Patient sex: F
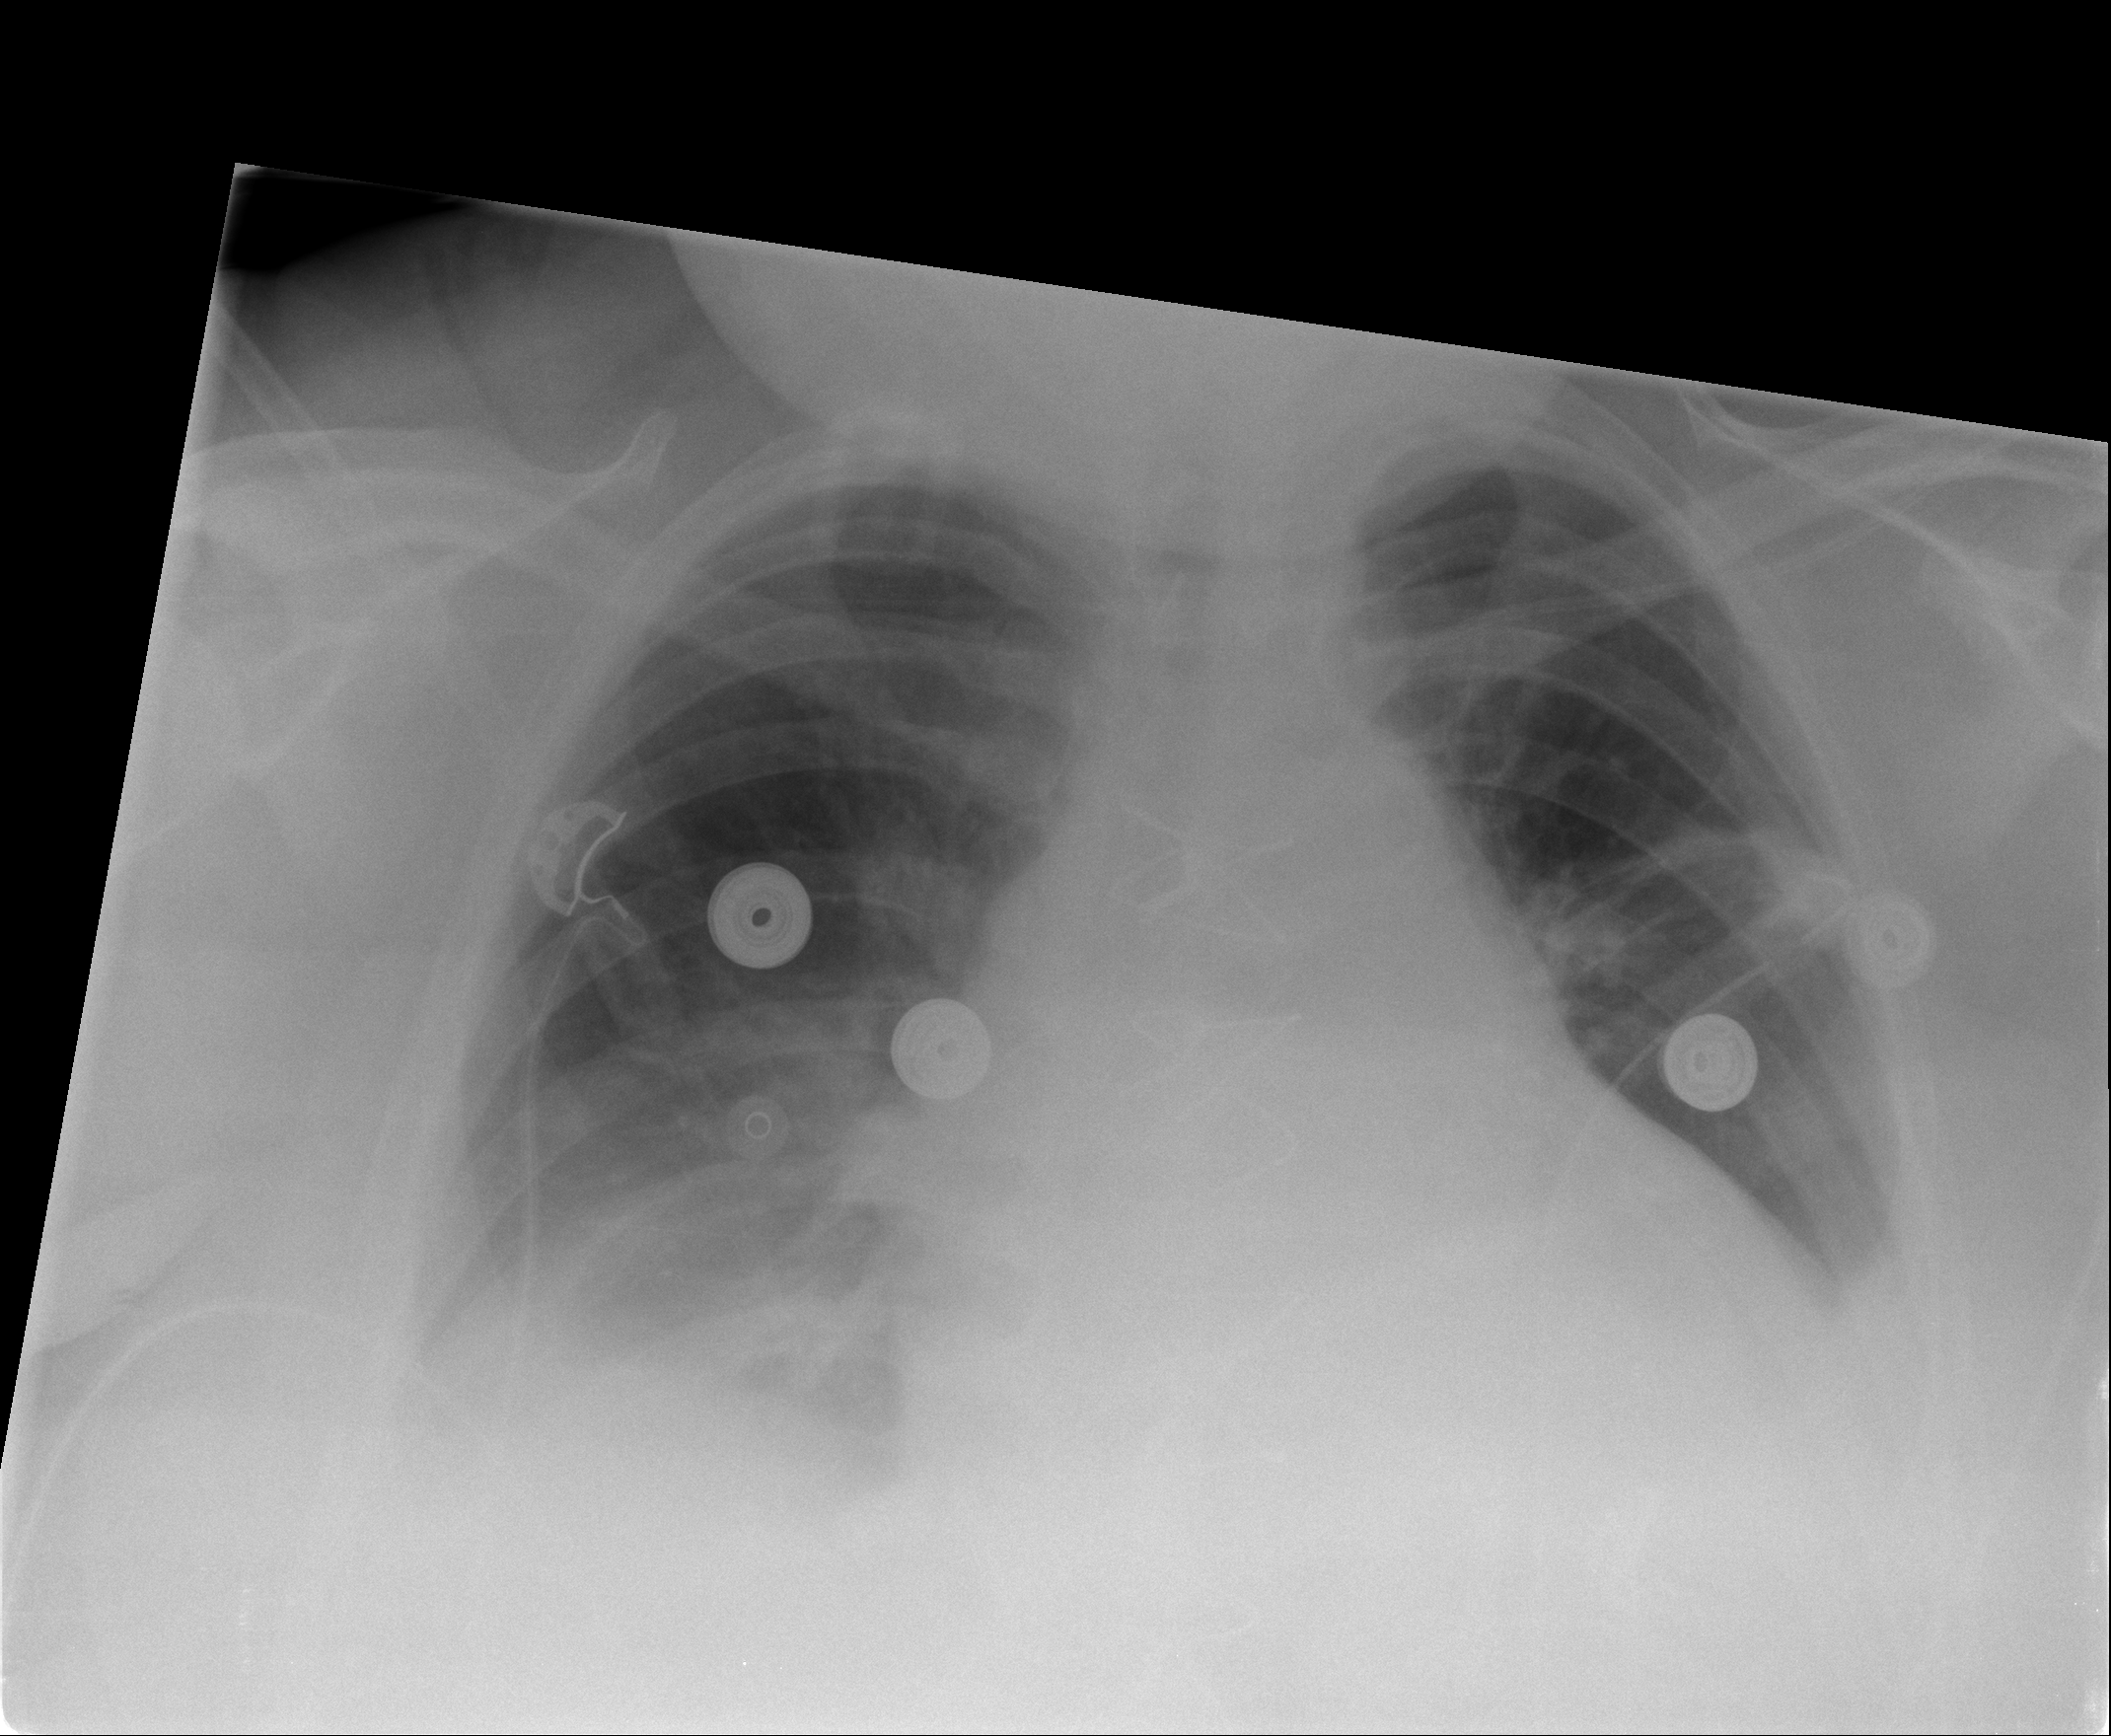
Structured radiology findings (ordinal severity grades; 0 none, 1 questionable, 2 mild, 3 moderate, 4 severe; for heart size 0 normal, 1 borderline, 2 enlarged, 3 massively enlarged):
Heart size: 2
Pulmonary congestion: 1
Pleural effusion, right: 0
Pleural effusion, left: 2
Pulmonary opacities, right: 0
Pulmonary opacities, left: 0
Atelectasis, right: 2
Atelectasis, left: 2